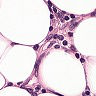
Metastatic tissue present: no